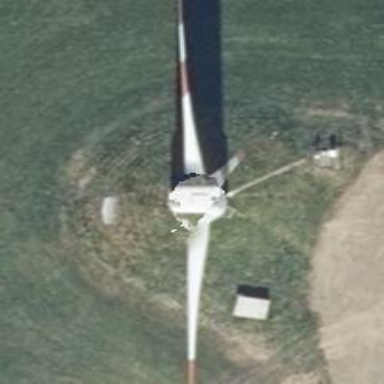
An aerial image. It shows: Wind turbine generator that utilizes wind as its source for generating electricity. It is of the horizontal axis type.